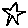
Label: star